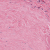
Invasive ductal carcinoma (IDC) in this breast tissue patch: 0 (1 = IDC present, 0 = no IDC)